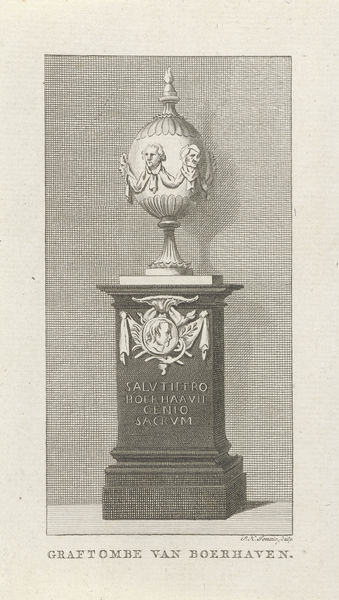
Titel: Graftombe van Herman Boerhaave
Künstler: Pieter Hendrik Jonxis
Standort: Amsterdam
Institution: Rijksmuseum
Schlagwörter: dessin, memorial, pierre tombale, graftombe van boerhaven